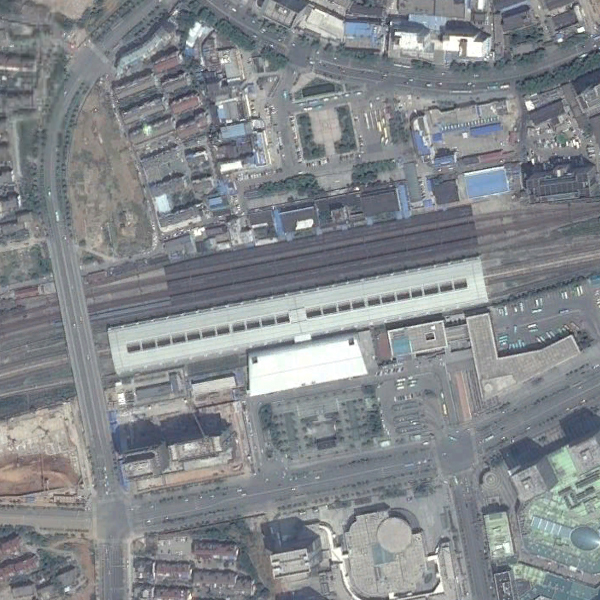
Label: RailwayStation